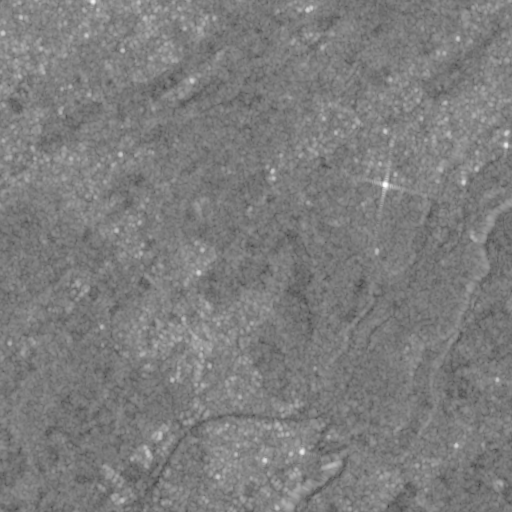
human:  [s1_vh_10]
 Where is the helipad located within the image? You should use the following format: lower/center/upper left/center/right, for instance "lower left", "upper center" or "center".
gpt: The helipad is located in the center right of the image.
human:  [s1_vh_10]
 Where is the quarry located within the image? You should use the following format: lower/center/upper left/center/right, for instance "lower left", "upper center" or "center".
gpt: There is no quarry in the image.

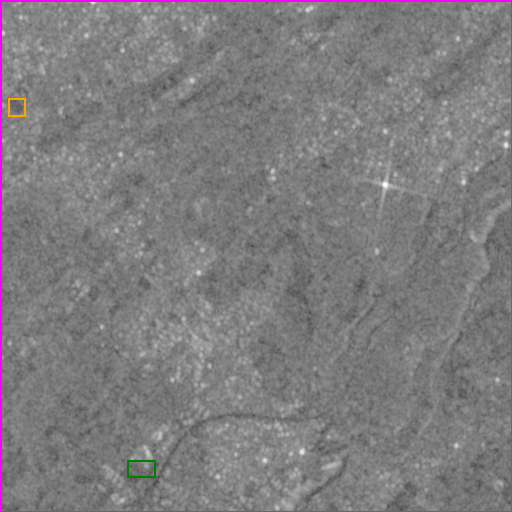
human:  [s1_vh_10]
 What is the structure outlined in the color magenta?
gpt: The structure outlined in magenta is a crop field.
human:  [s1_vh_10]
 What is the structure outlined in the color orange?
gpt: The structure outlined in orange is a park.
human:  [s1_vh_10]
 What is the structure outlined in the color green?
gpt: The structure outlined in green is a parking lot.
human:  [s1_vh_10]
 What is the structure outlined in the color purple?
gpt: There is no purple outline.